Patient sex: F
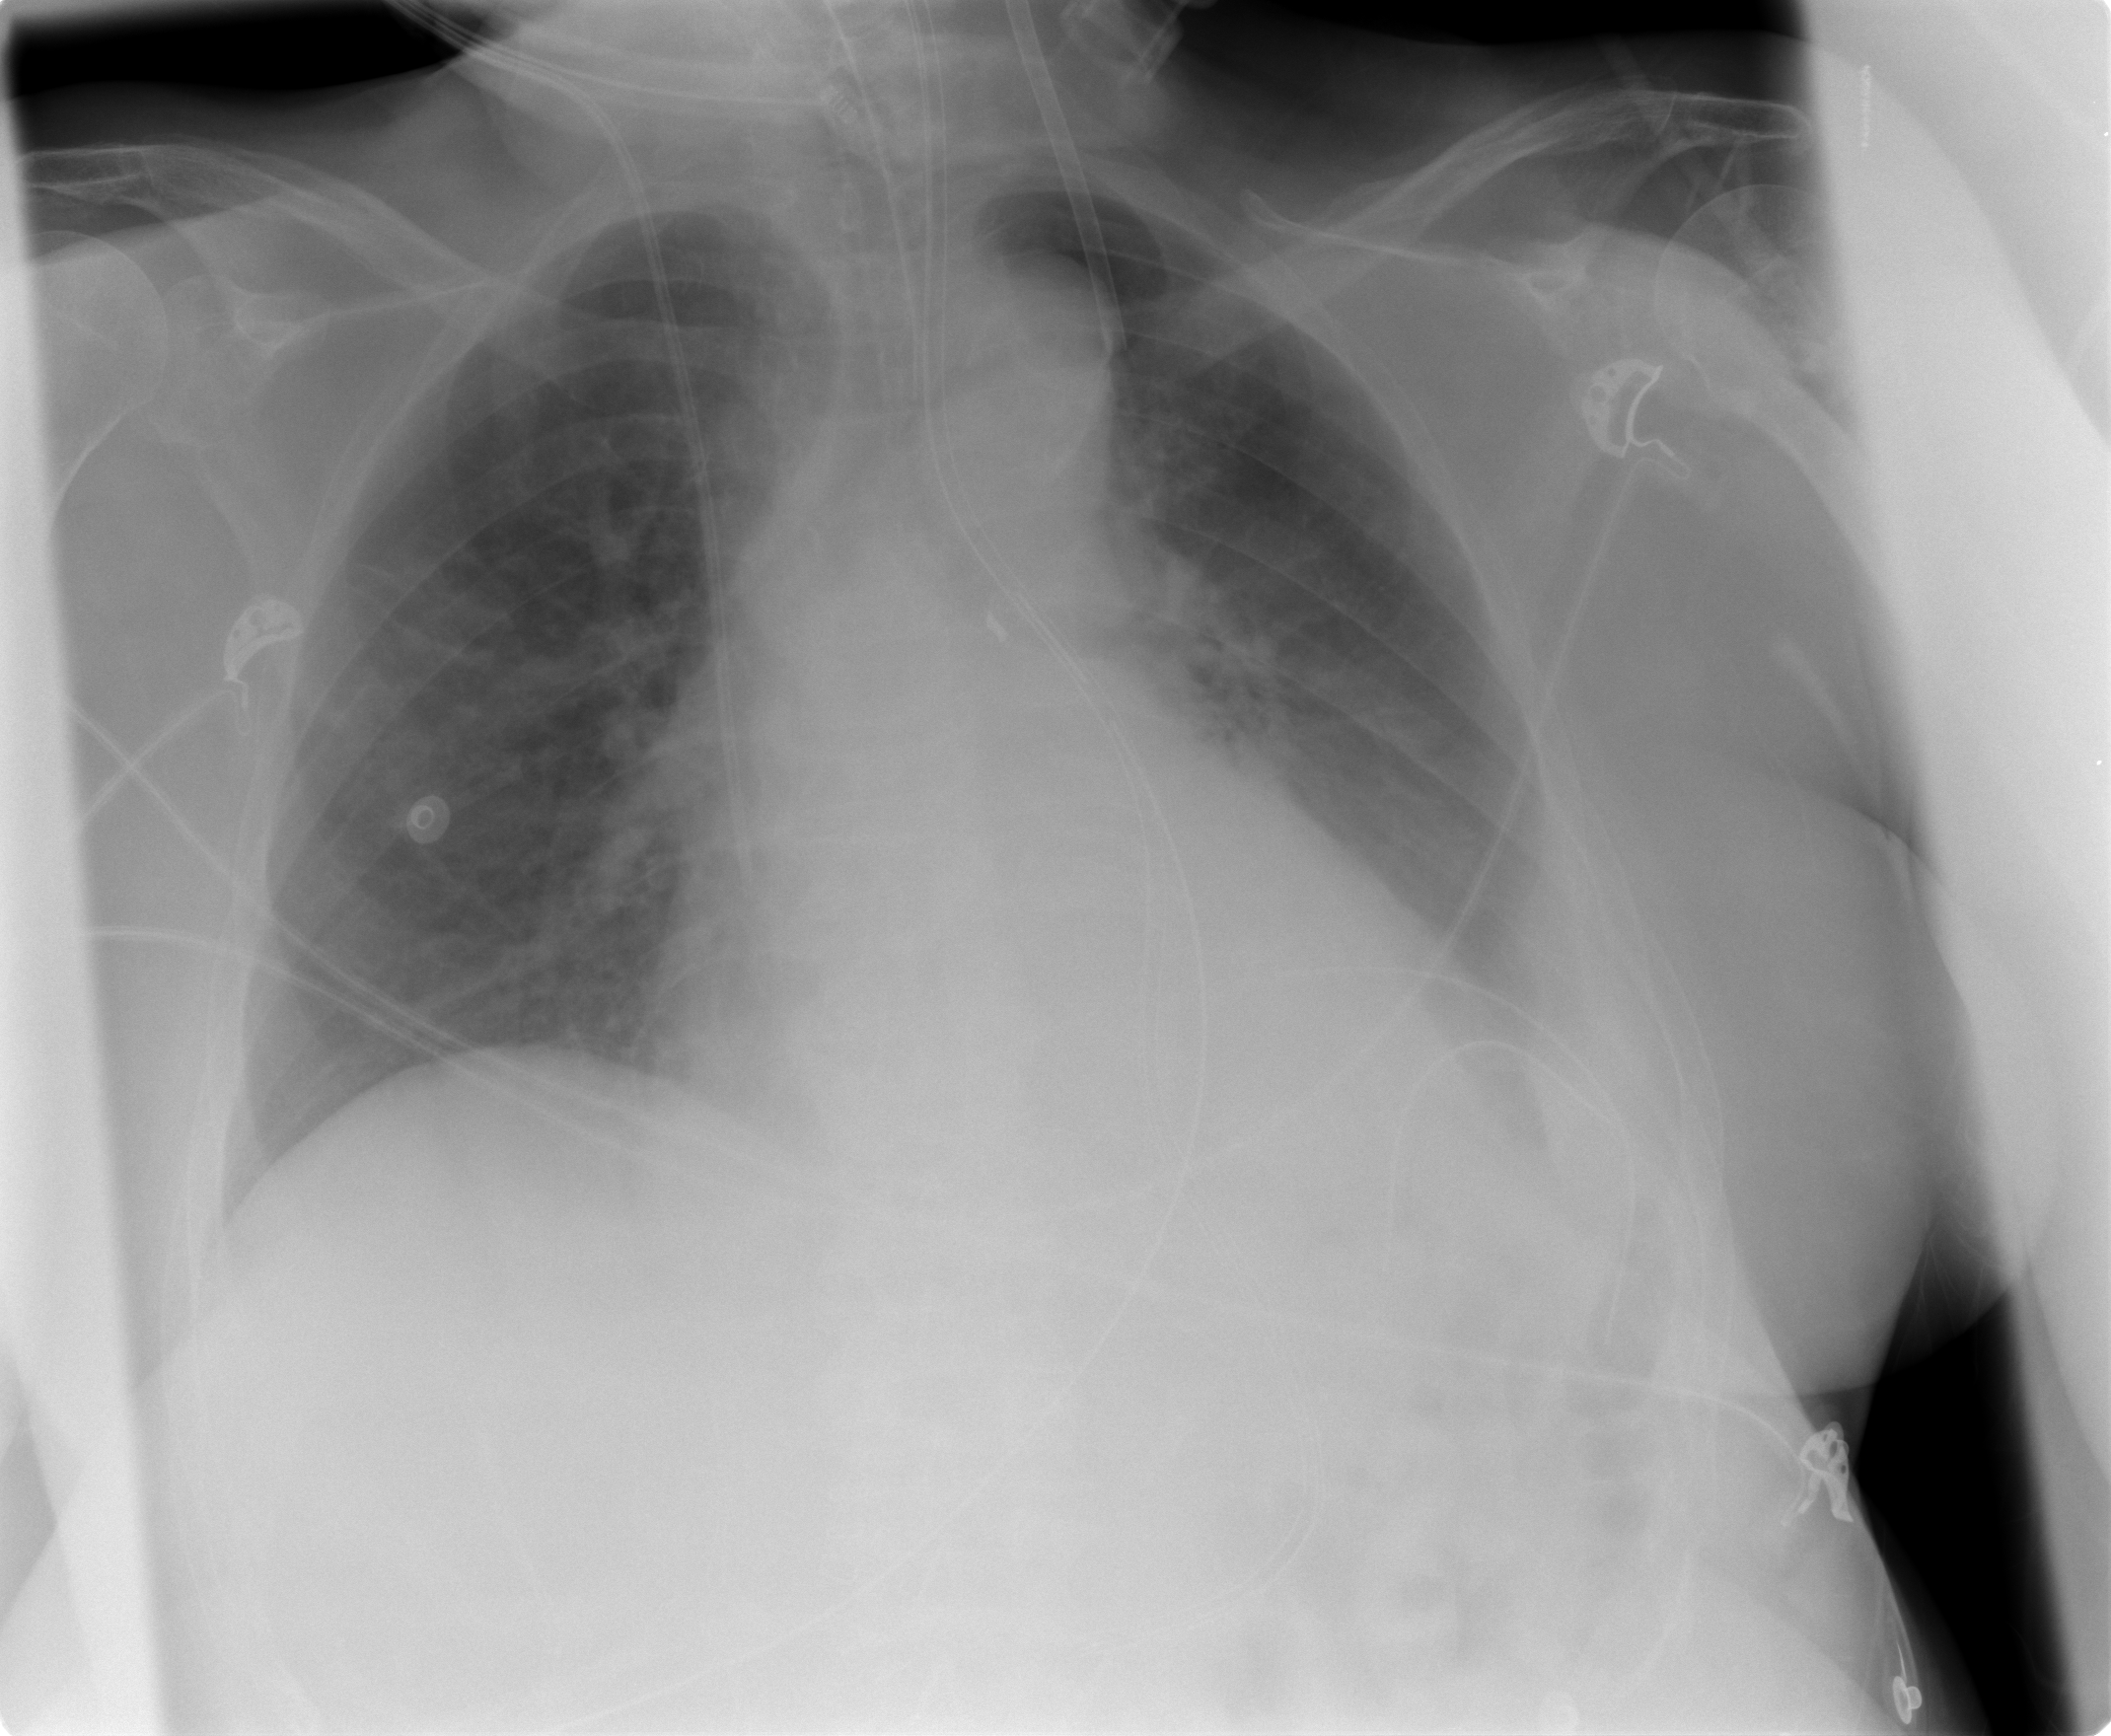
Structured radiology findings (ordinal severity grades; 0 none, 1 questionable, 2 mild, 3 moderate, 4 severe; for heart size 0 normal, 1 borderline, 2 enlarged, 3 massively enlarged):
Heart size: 2
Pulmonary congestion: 2
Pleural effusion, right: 0
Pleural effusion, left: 2
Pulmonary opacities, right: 0
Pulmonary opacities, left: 0
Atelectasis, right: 0
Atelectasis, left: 2